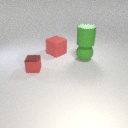
large green rubber cylinder above large green rubber sphere